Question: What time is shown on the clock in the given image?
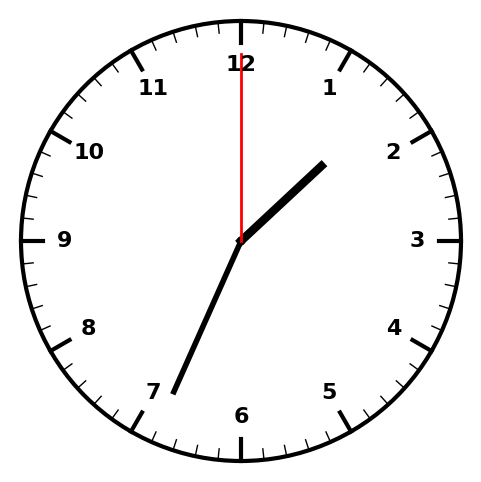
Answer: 01:34:00